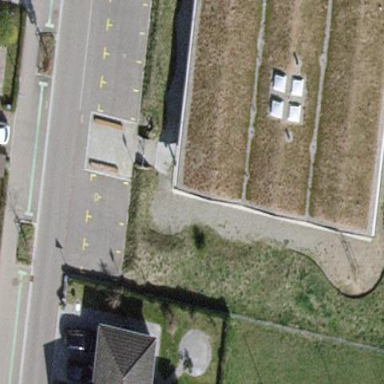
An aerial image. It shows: Kindergarten building.